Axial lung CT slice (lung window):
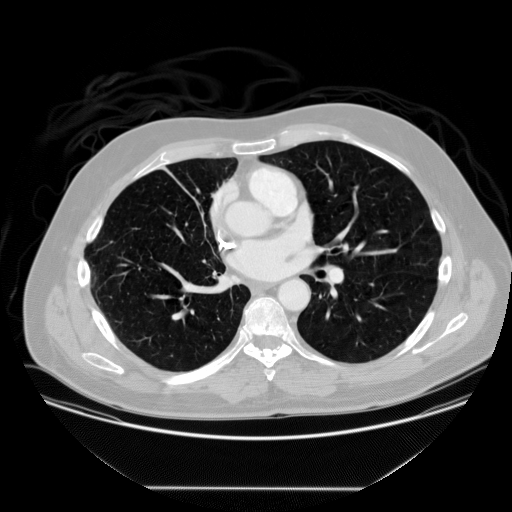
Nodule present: no